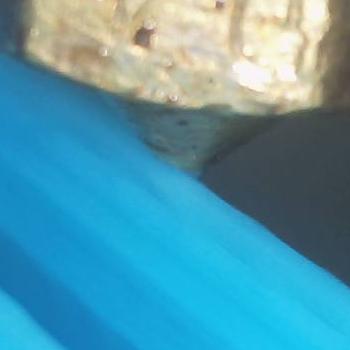
Flow rate: 149%